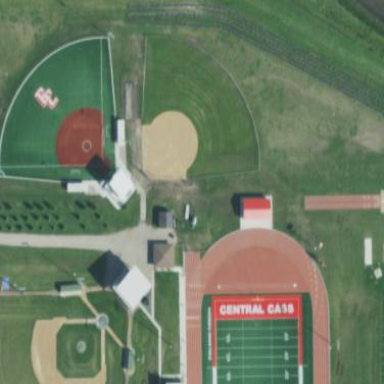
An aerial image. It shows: Softball pitch for leisure land activities.